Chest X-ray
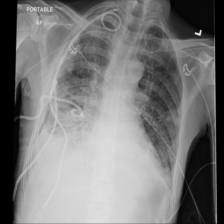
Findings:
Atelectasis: negative
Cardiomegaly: negative
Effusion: negative
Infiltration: negative
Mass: negative
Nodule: negative
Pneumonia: negative
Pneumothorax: positive
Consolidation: negative
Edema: negative
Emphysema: negative
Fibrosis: negative
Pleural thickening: negative
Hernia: negative